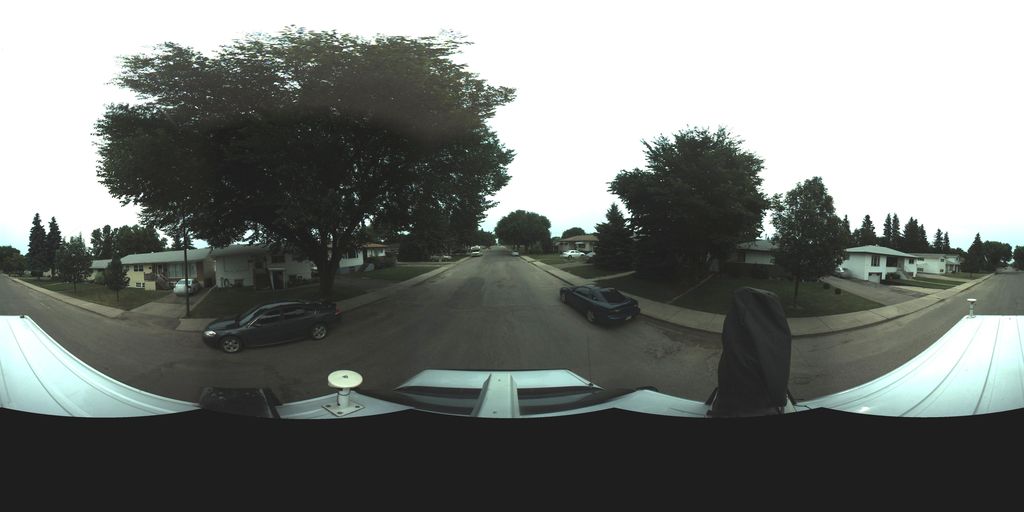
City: saskatoon